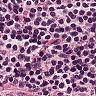
Metastatic tissue present: no